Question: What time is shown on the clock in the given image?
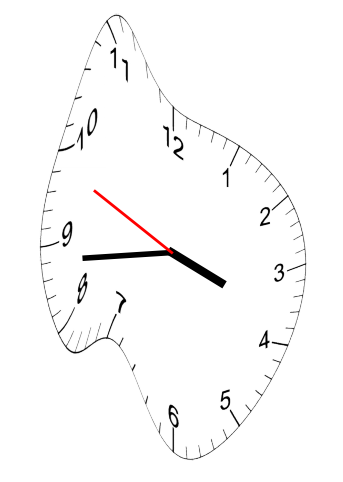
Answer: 03:43:49